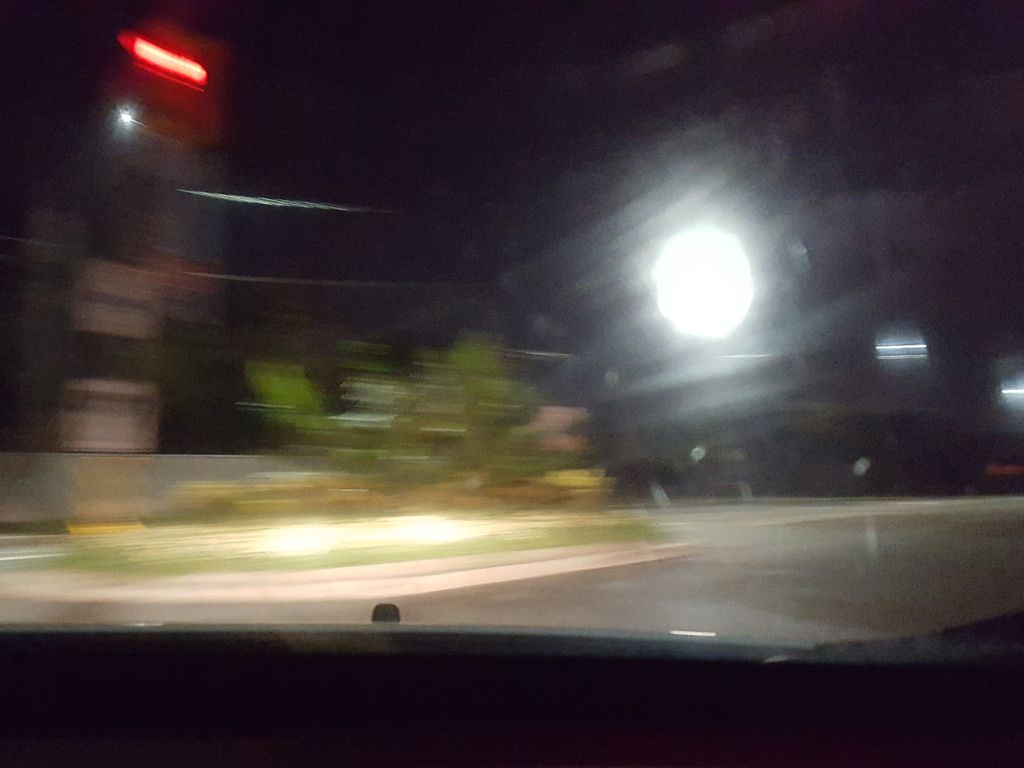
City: hamilton